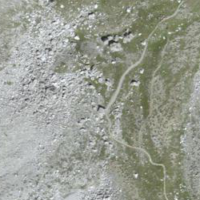
EUNIS habitat code: 48
Species observed at this site:
Pinguicula alpina